Interaction volume radius: 5 \u00c5
Interaction volume height: 15 \u00c5
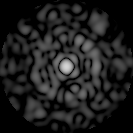
Disorder parameter: 0.8537